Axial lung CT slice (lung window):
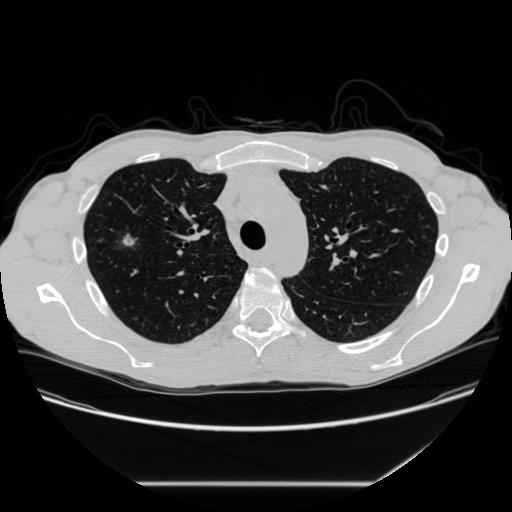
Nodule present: yes
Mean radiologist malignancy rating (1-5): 4.5